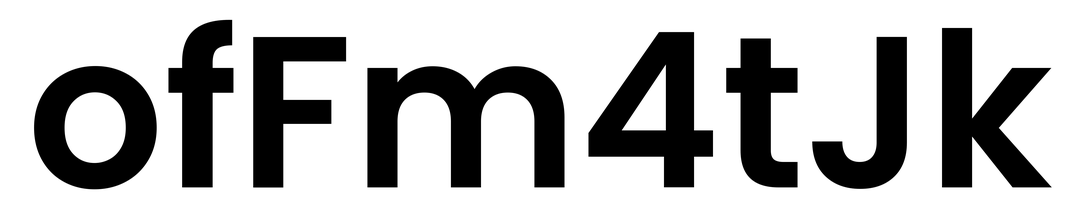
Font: Poppins-SemiBold